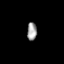
Tissue: prostate
Cell type: T cells
Senescence score: 0.8687
Nuclear area (px): 167
Mean DAPI intensity: 162.731